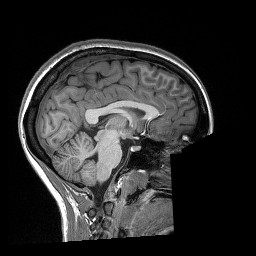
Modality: T1w
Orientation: sagittal